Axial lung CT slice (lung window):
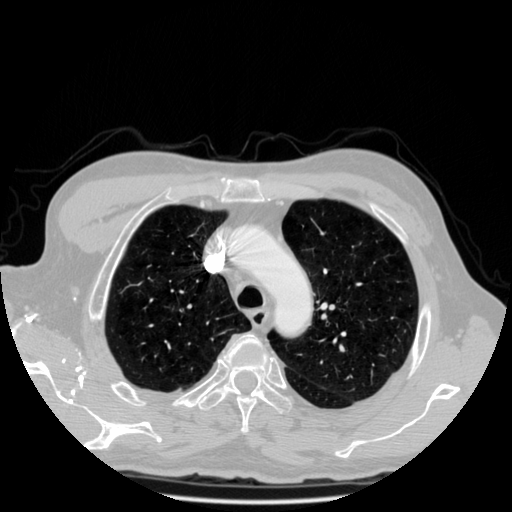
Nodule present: no